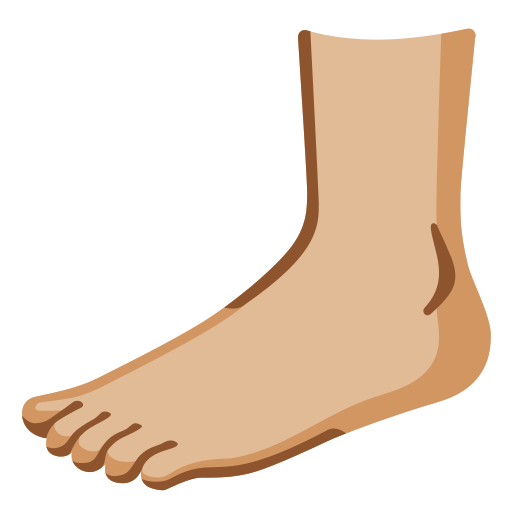
Emoji: 🦶🏼